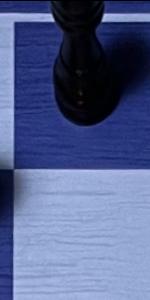
Label: Empty